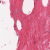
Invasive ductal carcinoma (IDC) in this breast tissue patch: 0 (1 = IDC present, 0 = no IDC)